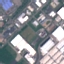
Land use / land cover class: Industrial